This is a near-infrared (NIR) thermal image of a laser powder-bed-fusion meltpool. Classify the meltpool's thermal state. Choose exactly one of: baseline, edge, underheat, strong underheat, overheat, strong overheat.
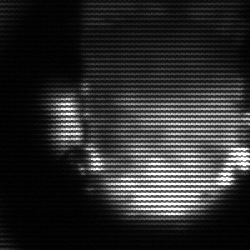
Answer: baseline